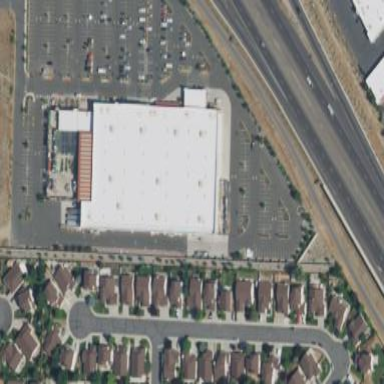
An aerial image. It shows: Commercial building.